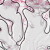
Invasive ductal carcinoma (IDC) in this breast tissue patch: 0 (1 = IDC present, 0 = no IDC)